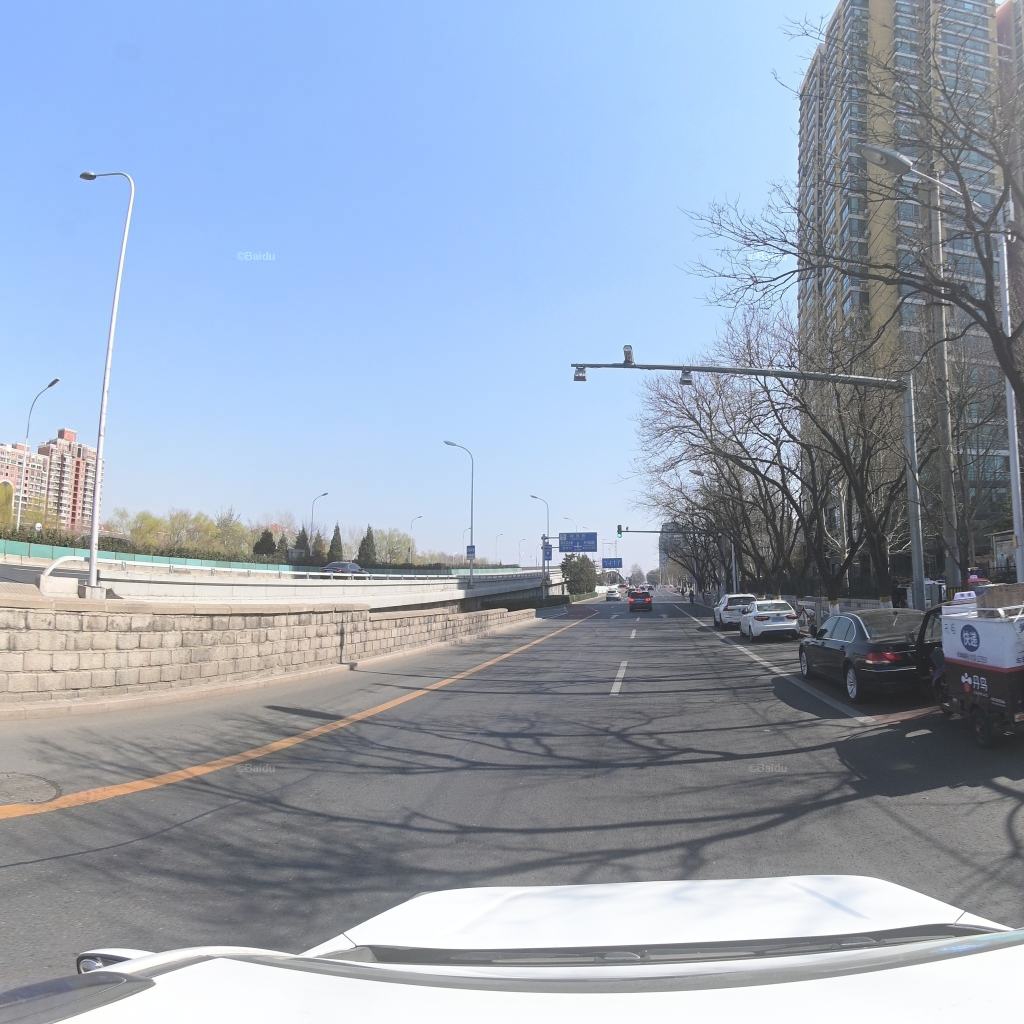
Region: Fengtai
Road damage annotations: manhole cover, longitudinal patch